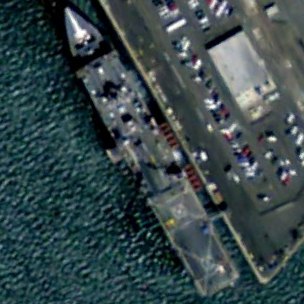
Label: combat